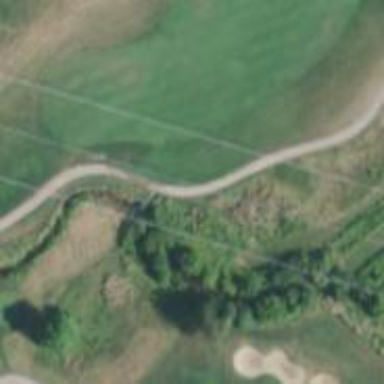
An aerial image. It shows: Pathway for golfing.